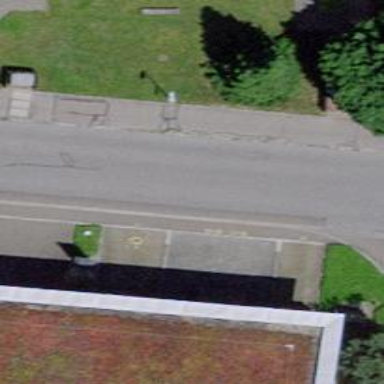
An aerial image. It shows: Chicane for traffic calming.